Question: We are wanting to submit our 'Xamarin' application for review for the 'Apple' 'Appstore' and in the submission process the following question is asked:
> Does this app use the Advertising Identifier (IDFA)? The
Advertising Identifier (IDFA) is a unique ID for each iOS device and
is the only way to offer targeted ads. Users can choose to limit ad
targeting on their iOS device.
It also gives a very dire warning in red:
> Ensure that you select the correct answer for Advertising Identifier
(IDFA) usage. If your app does contain the IDFA and you select No, the
binary will be permanently rejected and you will have to submit a
different binary.
Here is a screenshot of the question:

I wasn't sure how to answer this because our application does not serve adverts at all but I was not sure whether any components that we are using are using IDFA, and considering the dire warnings I did not want to take any chances.
I googled some information about this question and found <URL> which explained what to search for in your code to ensure that you are not using IDFA. Here is the relevant content:
> Apple advised the publisher to check code, including third-party
libraries, to remove any incidences of the following:class: ASIdentifierManager
selector: advertisingIdentifier
framework: AdSupport.framework
So I did the following grep search in my project:
'''
grep -lr "ASIdentifierManager" *
'''
This search returned a result saying that 'ASIdentifierManager' was found in both the 32 bit and 64 bit versions of 'Xamarin.iOS.dll'.
So am I correct in assuming that it would not be safe for me to answer "No" to the question because 'Xamarin.iOS' is using 'ASIdentifierManager'. Would it be advisable to answer "Yes" to this question even though our application does not serve adverts? Or is there some way to compile the application so that 'ASIdentifierManager' is not referenced in 'Xamarin.IOS.dll'?
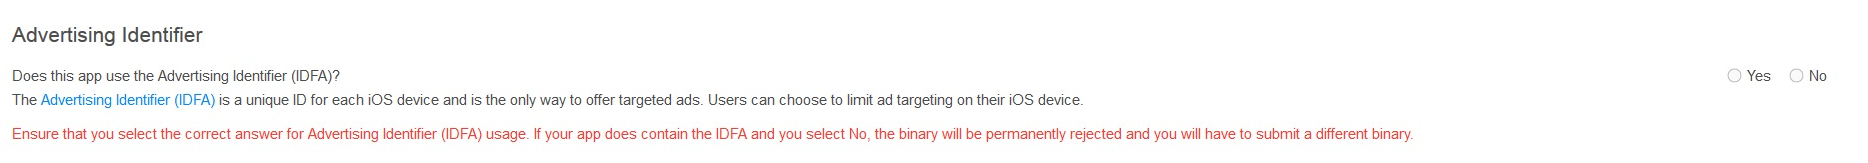
Answer: I think you can answer "no" if your app doesn't using the ad APIs.
I have two Xamarin apps in the app store and I have always answered "no" and haven't been rejected yet. I believe the reason is that while the Xamarin library API references the ad API since the apps aren't actually calling it they are ok and aren't counted as using IDFA.